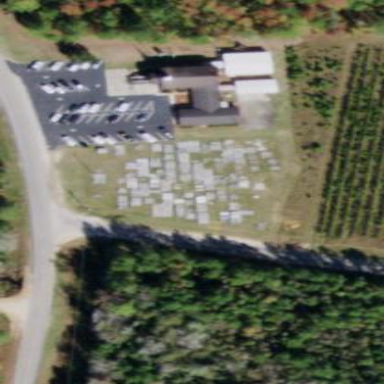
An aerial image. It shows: Cemetery.